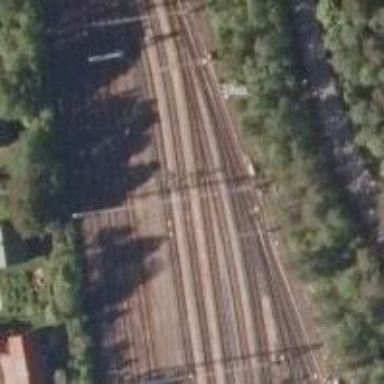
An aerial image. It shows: Rail yard with electrified contact lines for the railway.